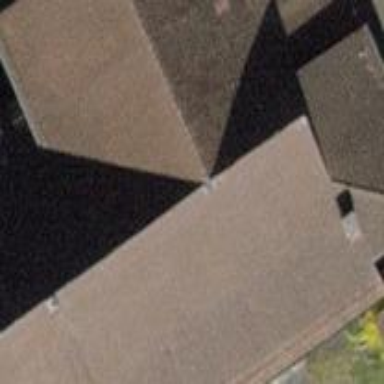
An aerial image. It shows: Building with tiled roof.